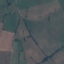
Land use / land cover: Pasture